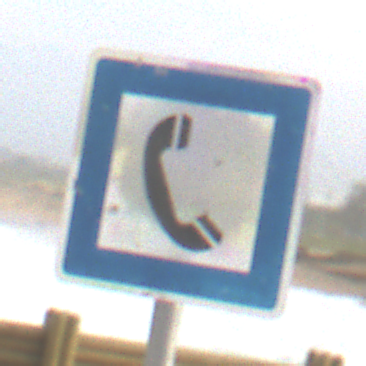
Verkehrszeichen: Fernsprecher
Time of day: MorningAfternoon
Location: Outdoor (Suburban)
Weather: PartlyCloudy
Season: NotSpecified
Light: Natural